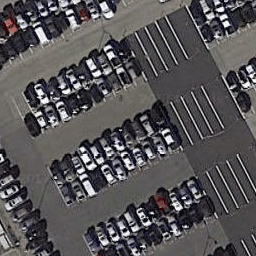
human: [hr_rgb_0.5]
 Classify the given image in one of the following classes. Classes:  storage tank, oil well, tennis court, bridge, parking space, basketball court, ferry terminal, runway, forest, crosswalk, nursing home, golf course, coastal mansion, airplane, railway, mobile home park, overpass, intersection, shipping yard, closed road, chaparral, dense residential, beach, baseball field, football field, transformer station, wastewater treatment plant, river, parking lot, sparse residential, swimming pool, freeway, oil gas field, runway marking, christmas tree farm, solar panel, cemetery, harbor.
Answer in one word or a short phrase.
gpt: parking lot